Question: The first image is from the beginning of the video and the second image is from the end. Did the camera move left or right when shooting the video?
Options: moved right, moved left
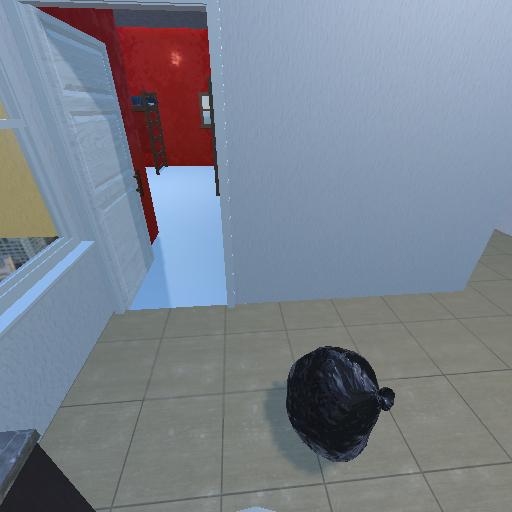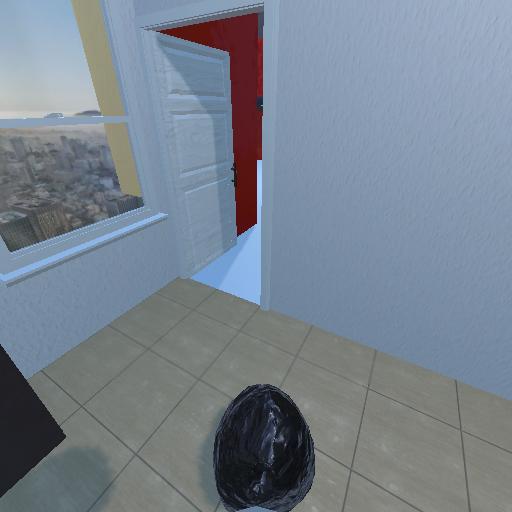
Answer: moved right